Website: crate-barrel
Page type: address-validator
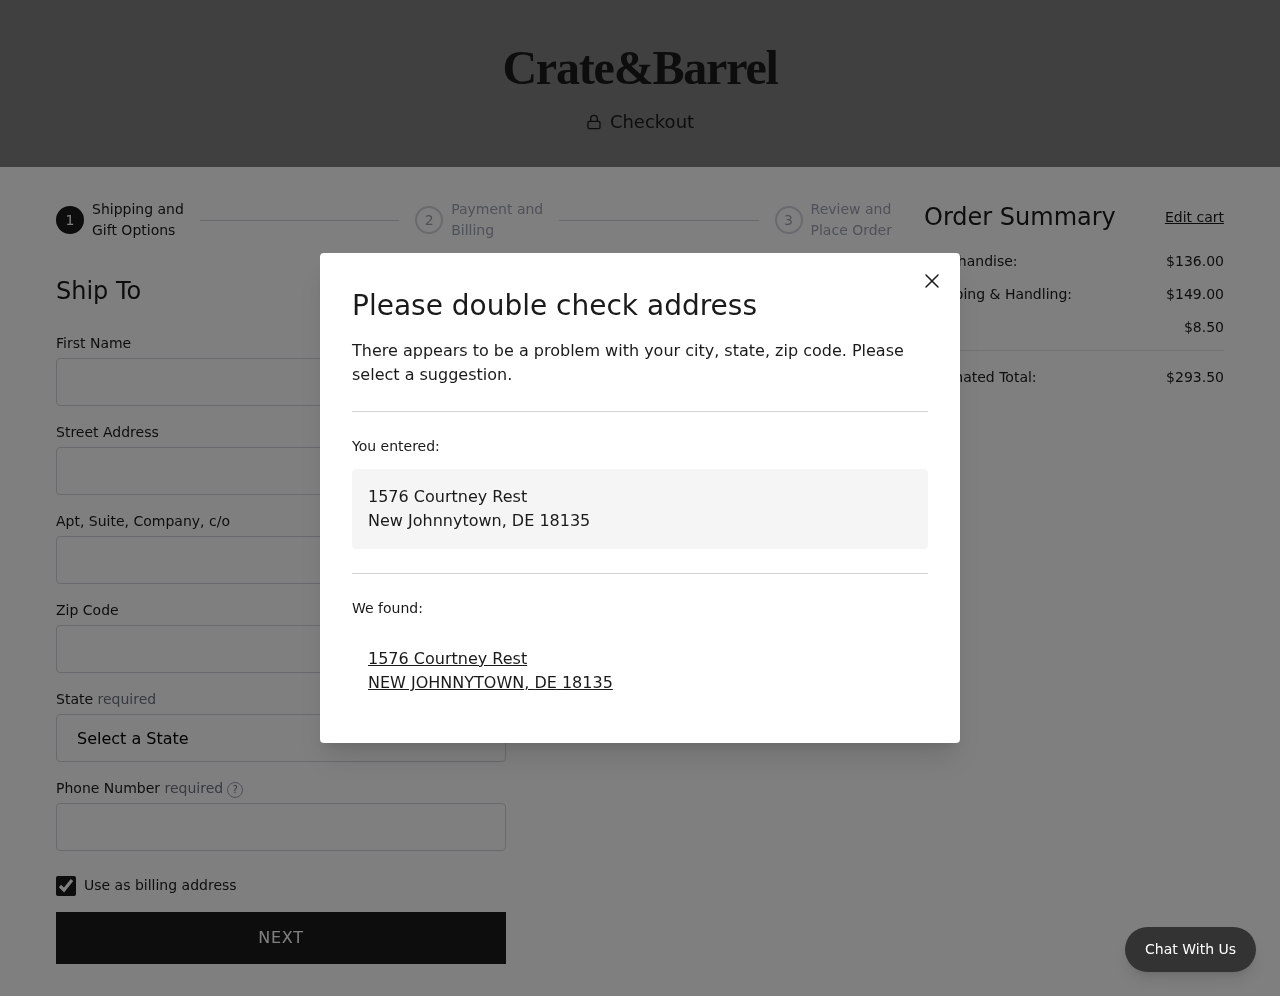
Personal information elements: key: PII_CITY
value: New Johnnytown
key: PII_CITY
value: NEW JOHNNYTOWN
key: PII_FIRSTNAME
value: Russell
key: PII_PHONE
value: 7145660029
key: PII_POSTCODE
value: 18135
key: PII_STATE
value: Delaware
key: PII_STATE_ABBR
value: DE
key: PII_STREET
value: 1576 Courtney Rest
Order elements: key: ORDER_SUBTOTAL
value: $136.00
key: ORDER_SHIPPING_COST
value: $149.00
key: ORDER_TAX
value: $8.50
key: ORDER_TOTAL
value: $293.50